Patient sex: F
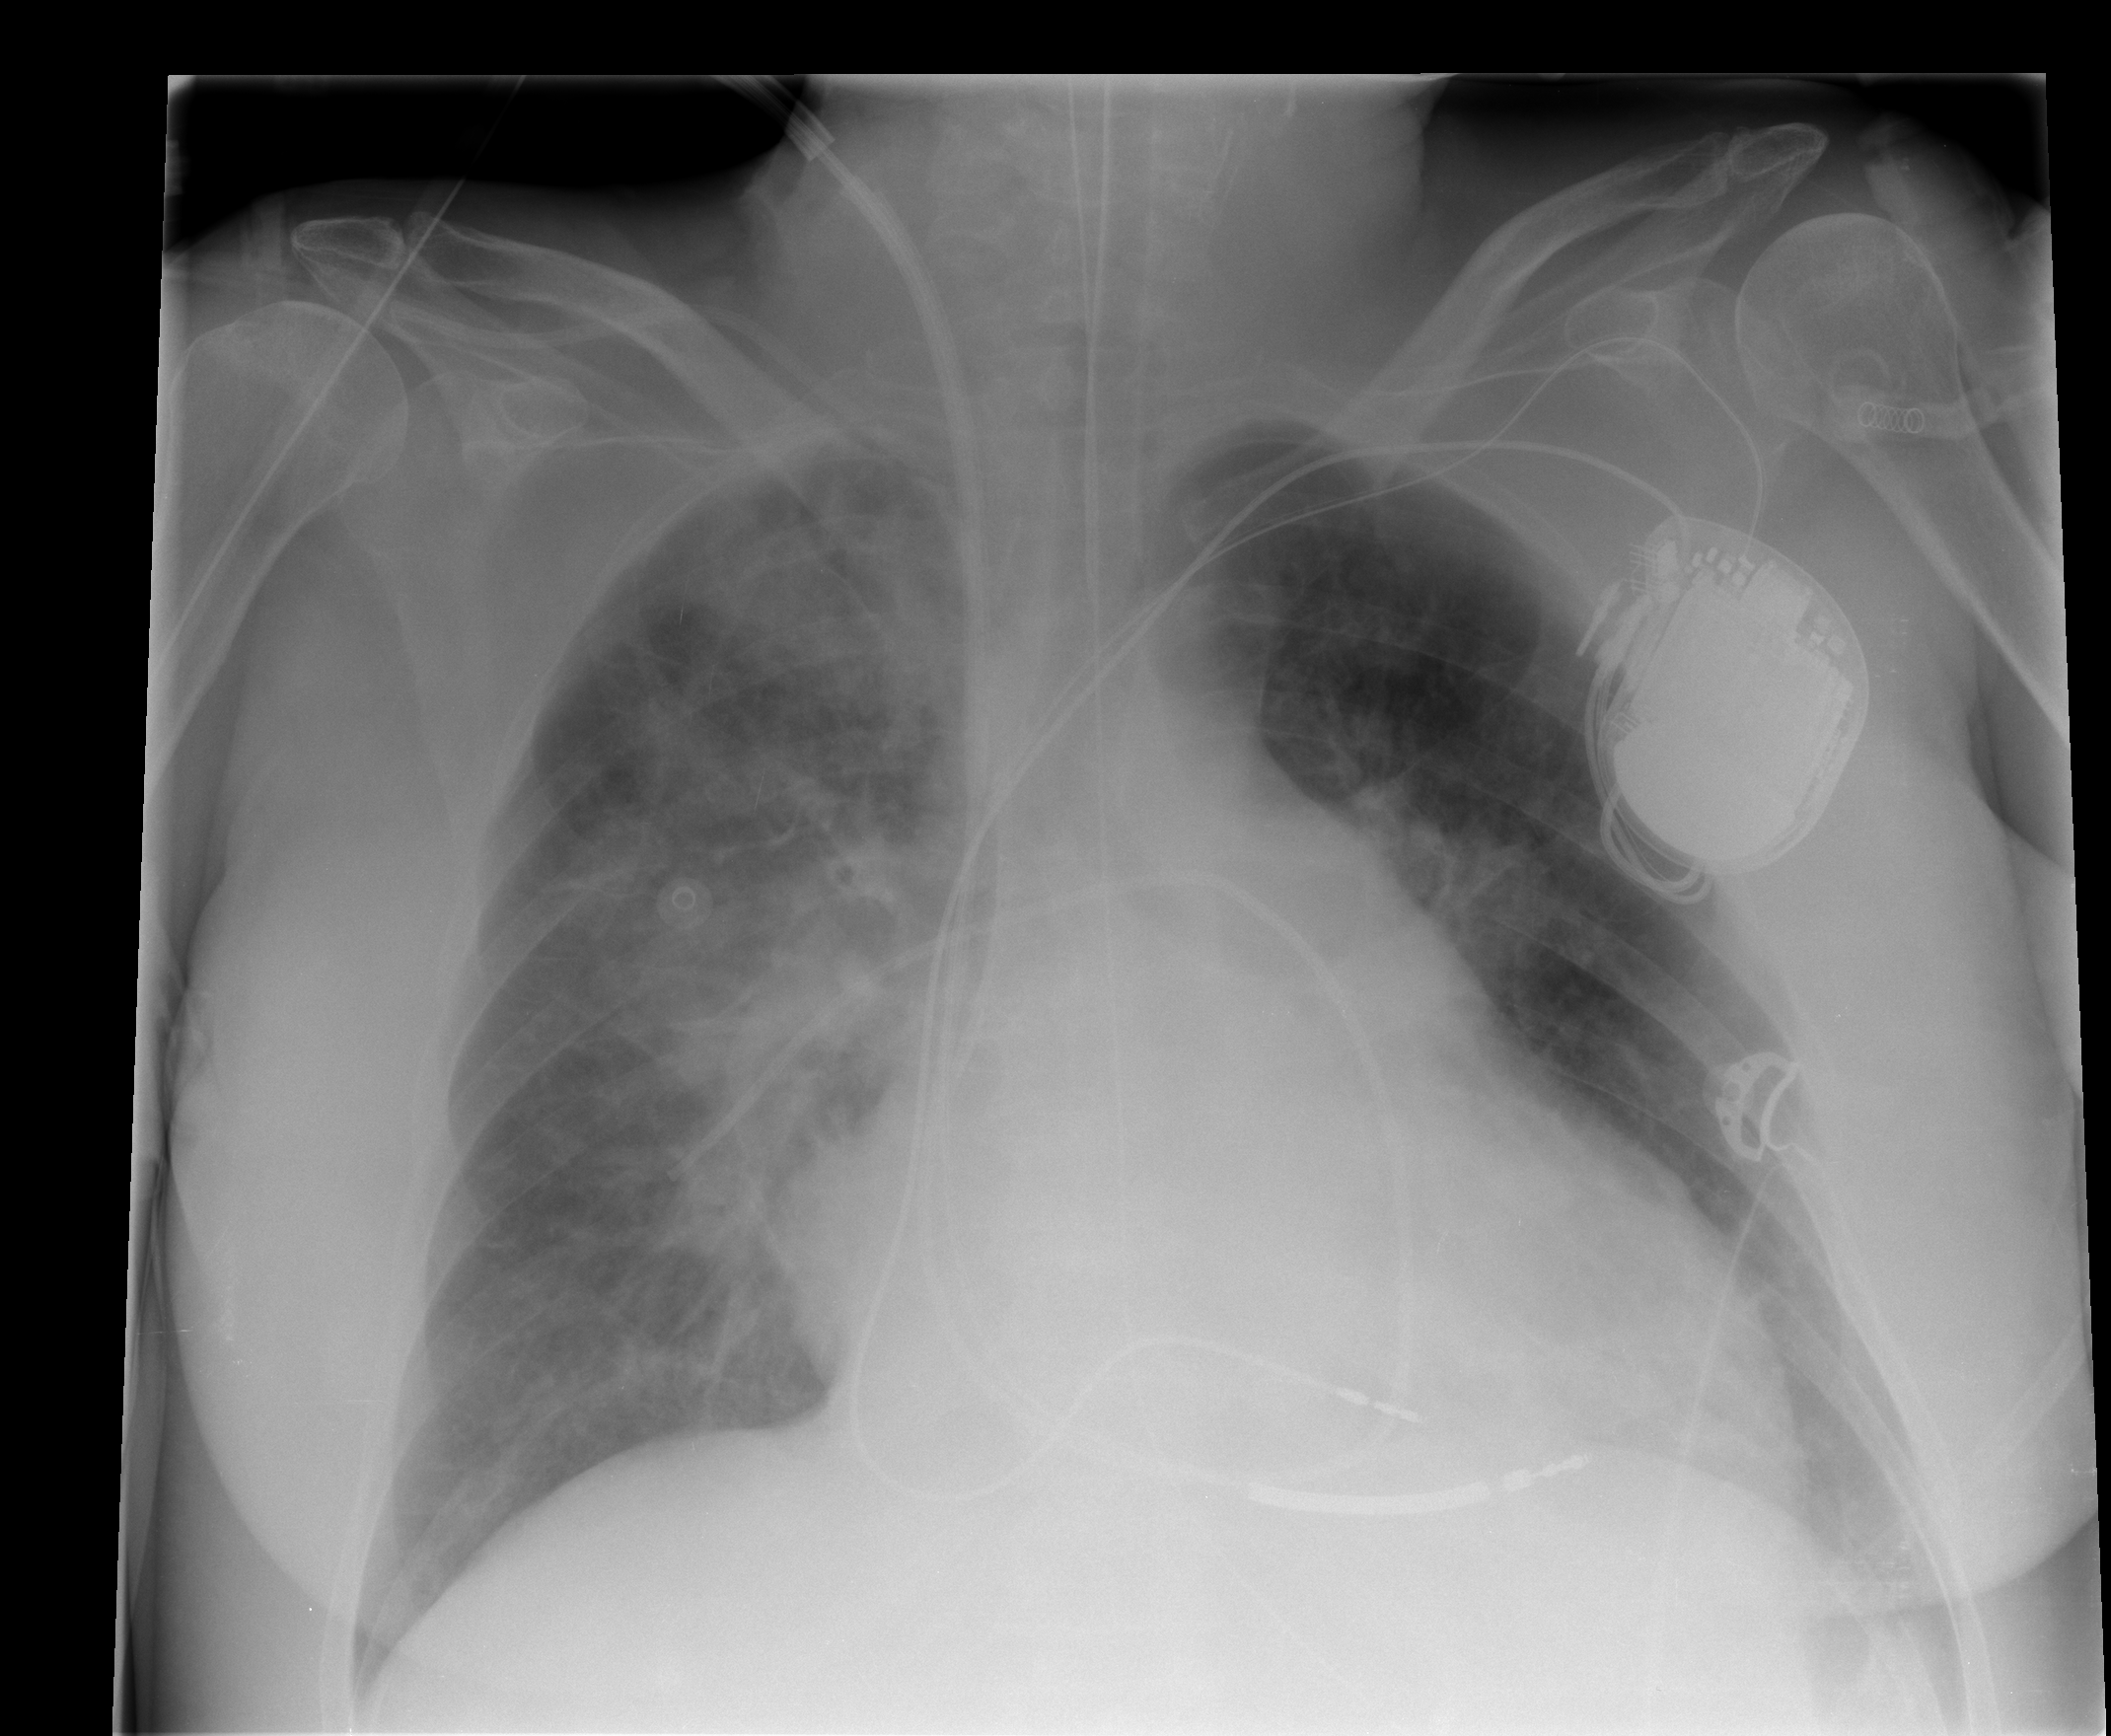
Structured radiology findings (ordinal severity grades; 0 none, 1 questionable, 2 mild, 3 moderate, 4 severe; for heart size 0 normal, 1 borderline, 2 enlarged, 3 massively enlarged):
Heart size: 2
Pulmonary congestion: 2
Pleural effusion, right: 0
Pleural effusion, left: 1
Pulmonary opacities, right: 2
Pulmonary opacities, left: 0
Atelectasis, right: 2
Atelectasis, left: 2